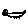
Label: cat